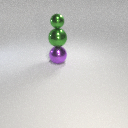
small green metal sphere above large green metal sphere